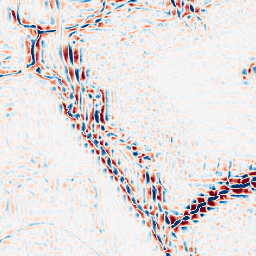
Category: wavelet
Decomposition family: wavelet_reverse_biorthogonal
Decomposition parameters: wavelet: rbio4.4
level: 3
Upsampling method: lanczos
Upsampling parameters: scale: 2
Upsampling scale: 2